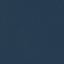
Land use / land cover: SeaLake